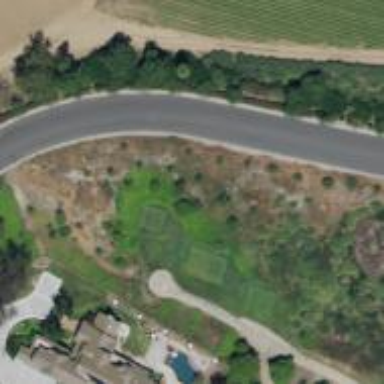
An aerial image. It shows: Golf tee.